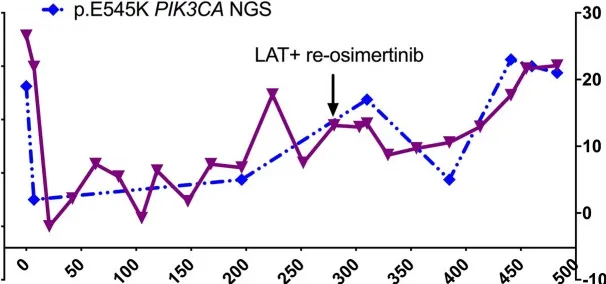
Saliva-based EFIRM for detection of exon19 del EGFR and p. E545K PIK3CA in Case 1. (C) The curve of p. E545K PIK3CA EFIRM has a strong similarity to that of p. E545K PIK3CA NGS (R = 0.72, P = 0.00), respectively.
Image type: pathology (masson_trichrome)